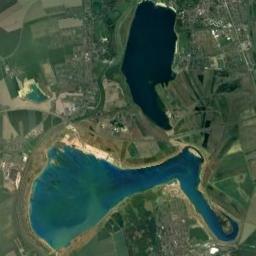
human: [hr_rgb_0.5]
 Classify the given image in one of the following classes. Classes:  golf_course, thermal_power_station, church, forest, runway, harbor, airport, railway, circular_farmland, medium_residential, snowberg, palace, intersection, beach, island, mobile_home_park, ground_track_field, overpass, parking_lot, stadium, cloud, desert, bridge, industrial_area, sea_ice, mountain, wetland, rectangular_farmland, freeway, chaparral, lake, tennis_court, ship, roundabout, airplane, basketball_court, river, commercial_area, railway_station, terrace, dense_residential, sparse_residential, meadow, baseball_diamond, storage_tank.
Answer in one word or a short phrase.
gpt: lake